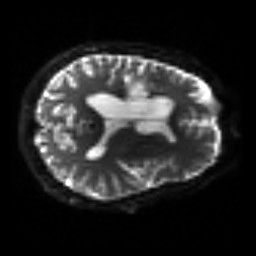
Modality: sbref
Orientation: axial
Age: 39
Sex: male
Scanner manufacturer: siemens
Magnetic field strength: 3 T
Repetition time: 3.2 s
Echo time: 0.081 s